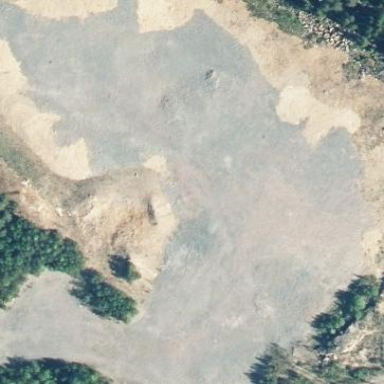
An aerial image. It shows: Quarry area.